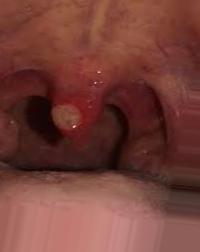
Condition: Mouth Ulcer